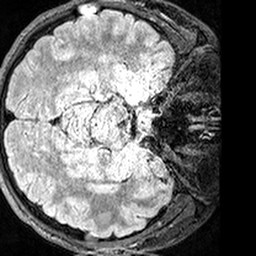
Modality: FLAIR
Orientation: axial
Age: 22
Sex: male
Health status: healthy
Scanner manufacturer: siemens
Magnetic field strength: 3 T
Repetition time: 5 s
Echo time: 0.388 s